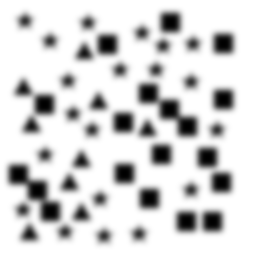
Squares: 19
Triangles: 9
Stars: 20
Total shapes: 48